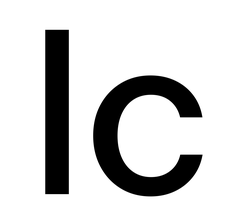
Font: InstrumentSans_Medium